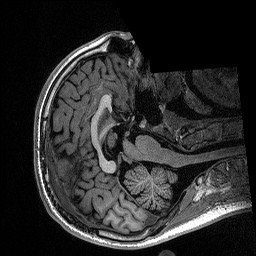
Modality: T1w
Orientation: axial
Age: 20
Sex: male
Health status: healthy
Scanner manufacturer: siemens
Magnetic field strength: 1.5 T
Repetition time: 2.73 s
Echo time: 0.00357 s